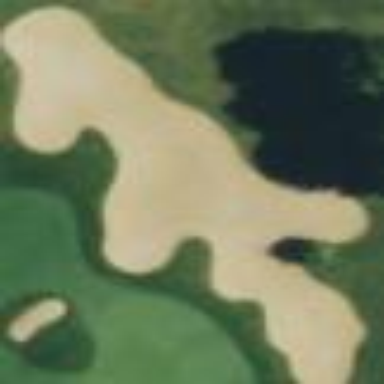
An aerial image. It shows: Golf bunker filled with natural sand.